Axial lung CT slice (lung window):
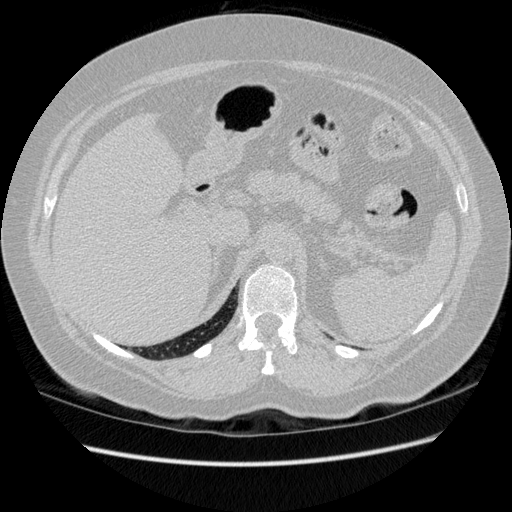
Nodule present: no